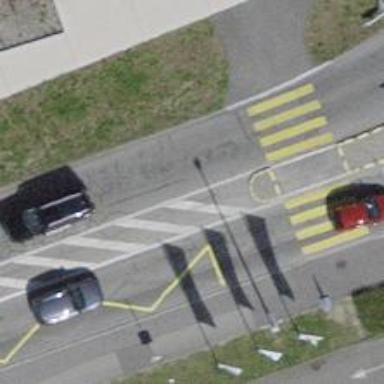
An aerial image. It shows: Bus stop with designated public transport stop position.